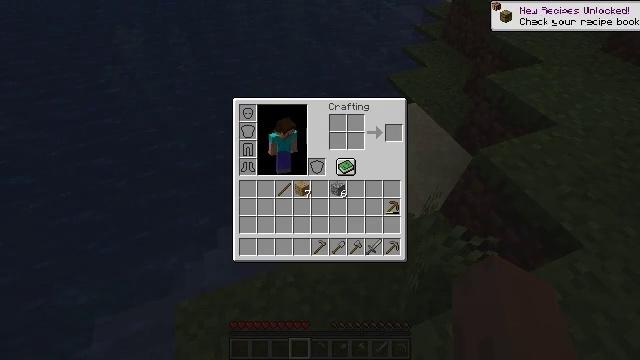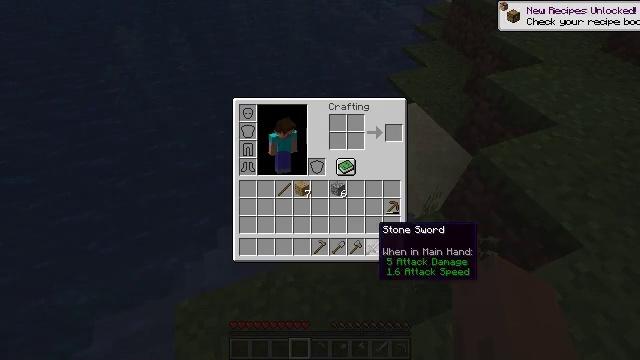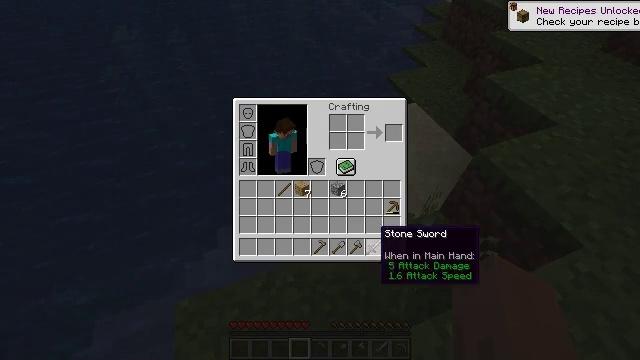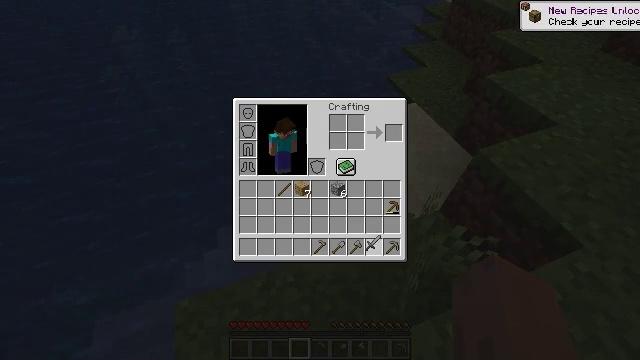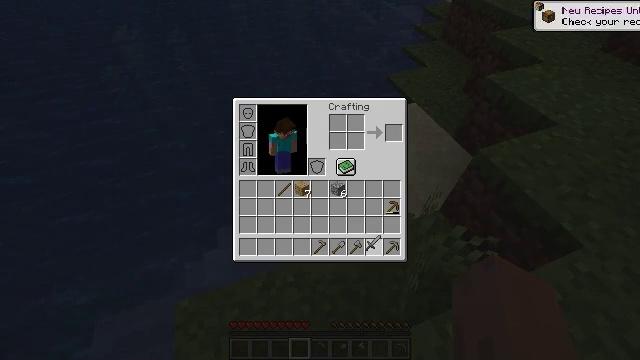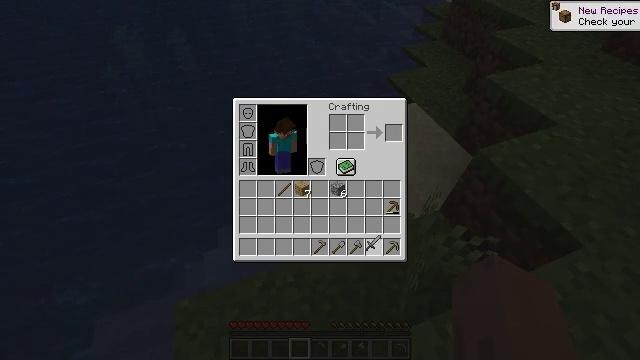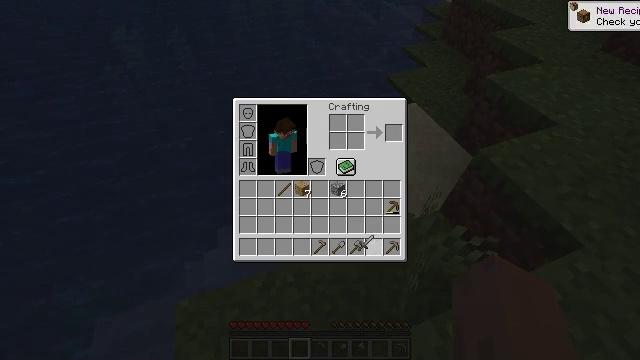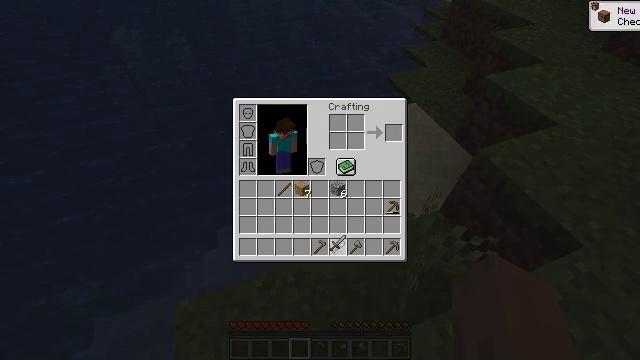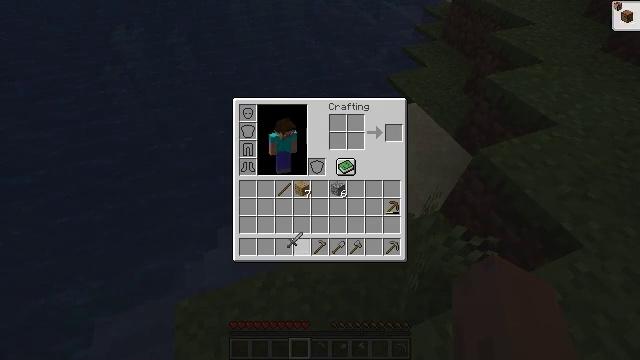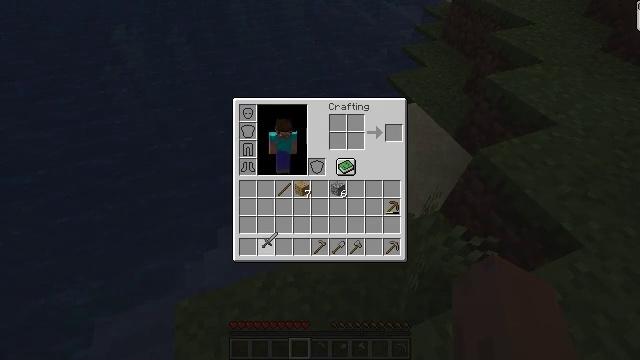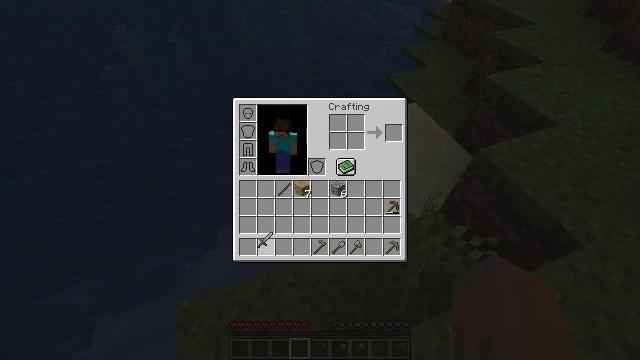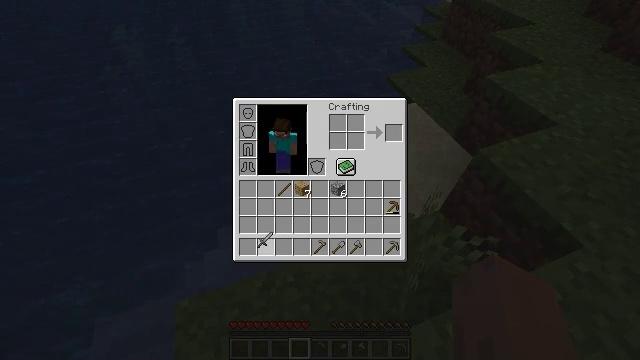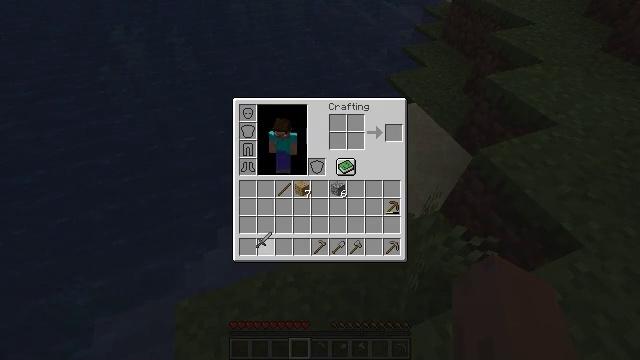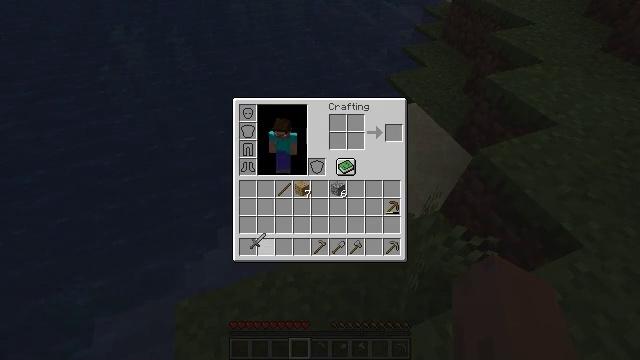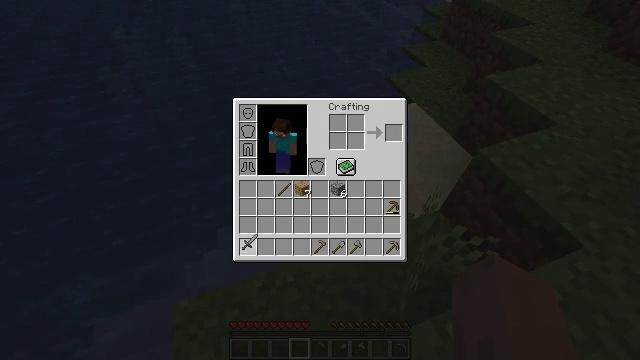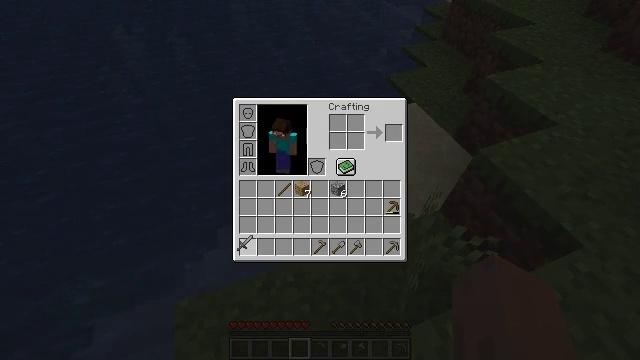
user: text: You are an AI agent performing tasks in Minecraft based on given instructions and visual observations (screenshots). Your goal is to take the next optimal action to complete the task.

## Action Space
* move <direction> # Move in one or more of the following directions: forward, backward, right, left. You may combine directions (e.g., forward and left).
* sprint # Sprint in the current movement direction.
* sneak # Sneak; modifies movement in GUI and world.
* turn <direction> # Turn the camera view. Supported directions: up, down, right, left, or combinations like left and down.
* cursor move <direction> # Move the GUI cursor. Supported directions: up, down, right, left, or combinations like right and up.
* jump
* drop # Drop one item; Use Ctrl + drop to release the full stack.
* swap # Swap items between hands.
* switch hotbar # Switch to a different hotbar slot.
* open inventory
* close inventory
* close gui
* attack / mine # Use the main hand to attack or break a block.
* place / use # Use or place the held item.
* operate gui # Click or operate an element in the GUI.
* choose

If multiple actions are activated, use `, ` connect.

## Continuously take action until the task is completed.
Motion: motion action
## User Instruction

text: Kill mobs in water.
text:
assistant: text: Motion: no_op
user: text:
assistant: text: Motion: no_op
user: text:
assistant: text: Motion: operate gui
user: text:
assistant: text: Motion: operate gui
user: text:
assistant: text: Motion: operate gui
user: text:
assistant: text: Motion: cursor move left
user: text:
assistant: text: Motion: cursor move left
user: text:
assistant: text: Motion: cursor move left
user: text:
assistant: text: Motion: cursor move left
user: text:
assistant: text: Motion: no_op
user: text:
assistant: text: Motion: no_op
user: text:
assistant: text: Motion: no_op
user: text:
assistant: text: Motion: no_op
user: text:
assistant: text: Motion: cursor move left
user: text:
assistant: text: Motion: no_op
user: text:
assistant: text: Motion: no_op
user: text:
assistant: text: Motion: operate gui
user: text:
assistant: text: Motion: operate gui
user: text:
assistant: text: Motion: operate gui
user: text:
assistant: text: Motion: no_op
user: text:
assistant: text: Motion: no_op
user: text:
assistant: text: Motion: no_op
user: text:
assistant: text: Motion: no_op
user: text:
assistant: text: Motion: close inventory
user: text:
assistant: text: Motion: close inventory
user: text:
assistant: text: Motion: close inventory
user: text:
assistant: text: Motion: turn right and up, close inventory
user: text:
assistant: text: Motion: turn right and up
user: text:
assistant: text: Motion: turn right and up
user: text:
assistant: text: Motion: turn up